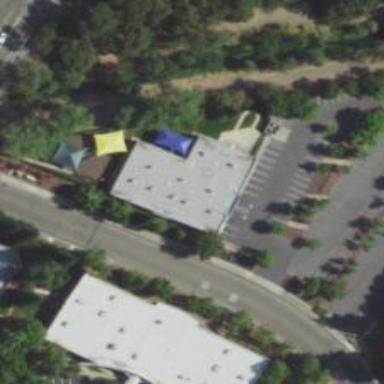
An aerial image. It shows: Kindergarten.